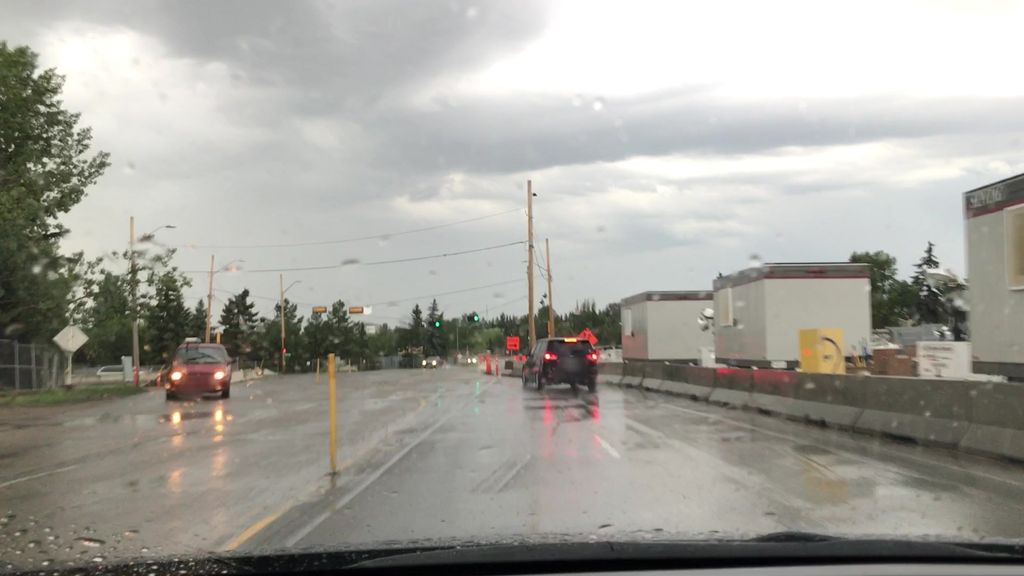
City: edmonton